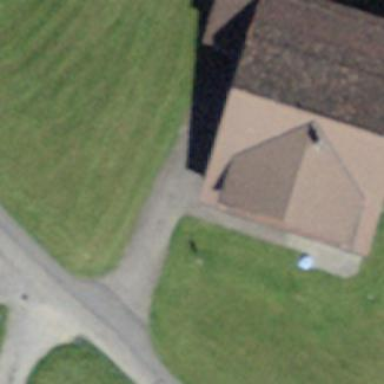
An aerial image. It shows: Farm building.